Interaction volume radius: 5 \u00c5
Interaction volume height: 25 \u00c5
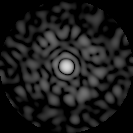
Disorder parameter: 0.8355